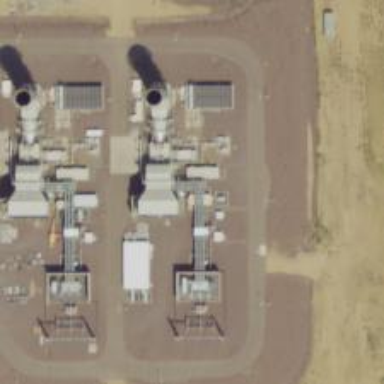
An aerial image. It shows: Gas turbine power generator.